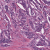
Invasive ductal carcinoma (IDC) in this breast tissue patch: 1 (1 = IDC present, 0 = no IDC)